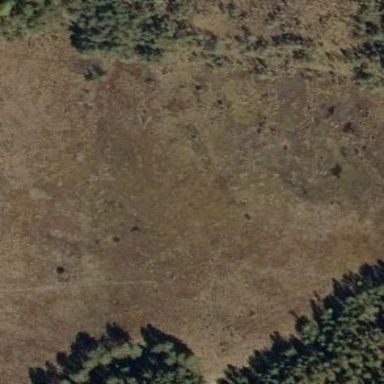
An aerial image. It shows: Bog wetland area.